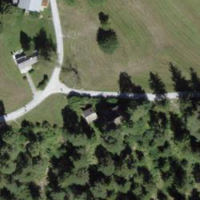
EUNIS habitat code: 44
Species observed at this site:
Sorbus aucuparia
Turdus philomelos
Lophophanes cristatus
Troglodytes troglodytes
Anthus spinoletta
Dendrocopos major
Pyrrhula pyrrhula
Bombus jonellus
Turdus viscivorus
Fringilla coelebs
Buteo buteo
Turdus merula
Allium carinatum
Phylloscopus collybita
Parus major
Erithacus rubecula
Anthyllis vulneraria
Sitta europaea
Regulus regulus
Cheilosia variabilis
Corvus corax
Periparus ater